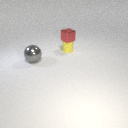
small yellow rubber cylinder behind large gray metal sphere